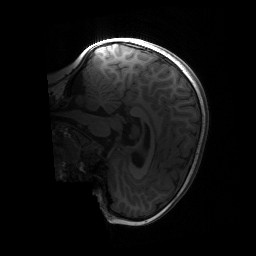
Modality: T1w
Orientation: sagittal
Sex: female
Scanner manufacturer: siemens
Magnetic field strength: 3 T
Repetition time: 1.9 s
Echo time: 0.00243 s